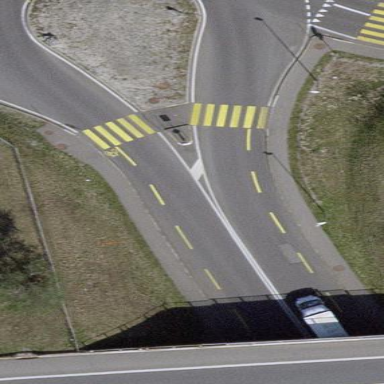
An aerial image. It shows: Secondary road made of asphalt leading to roundabout.